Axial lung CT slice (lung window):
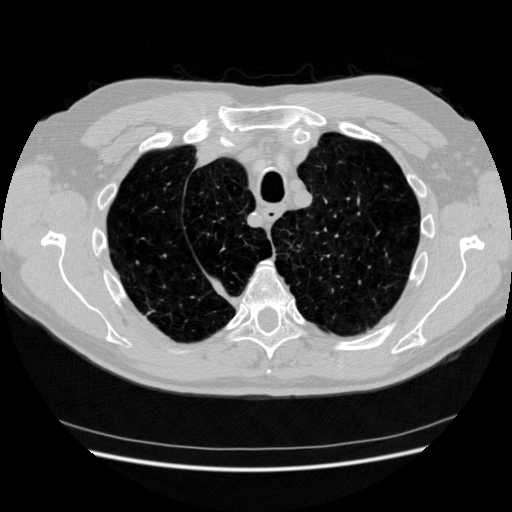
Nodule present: no